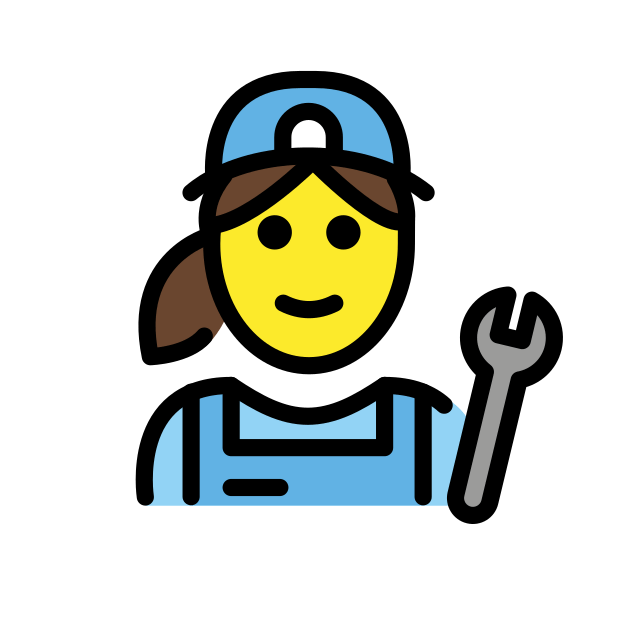
woman mechanic